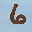
Label: 6